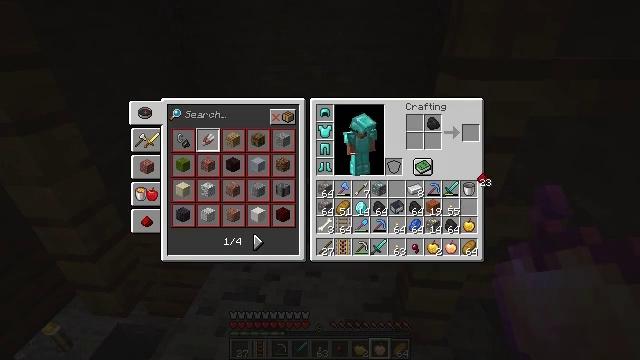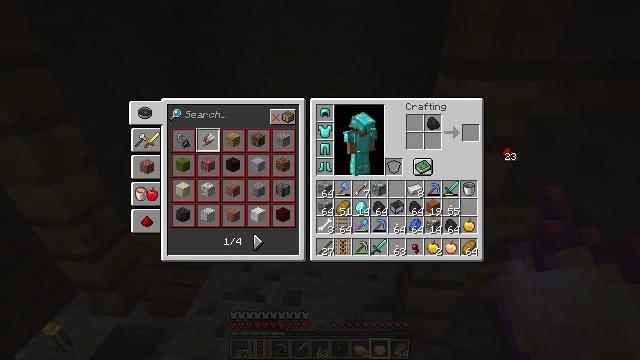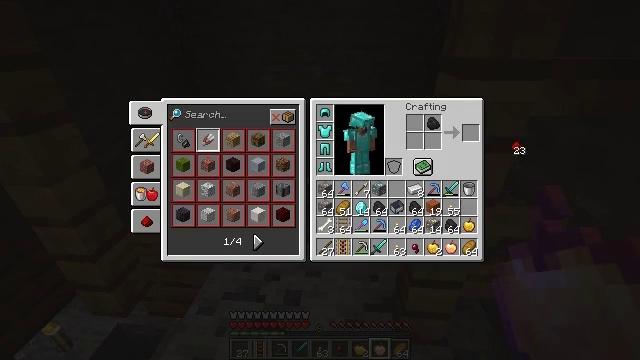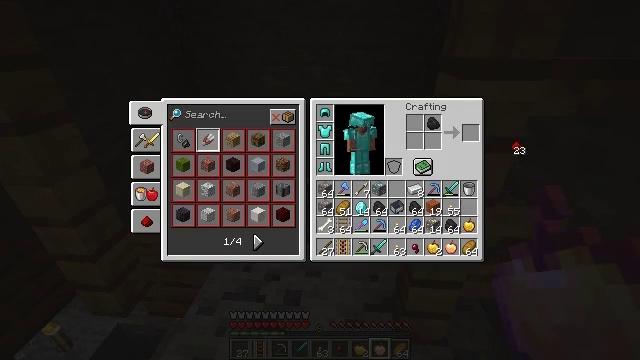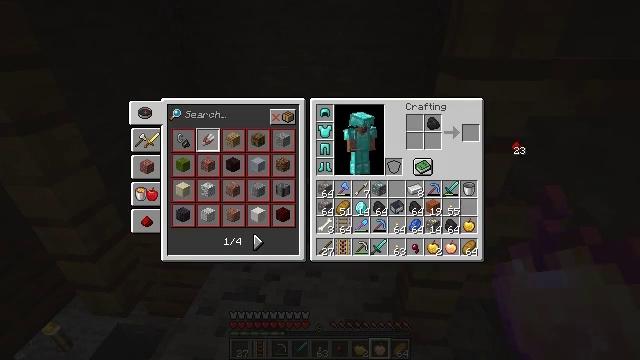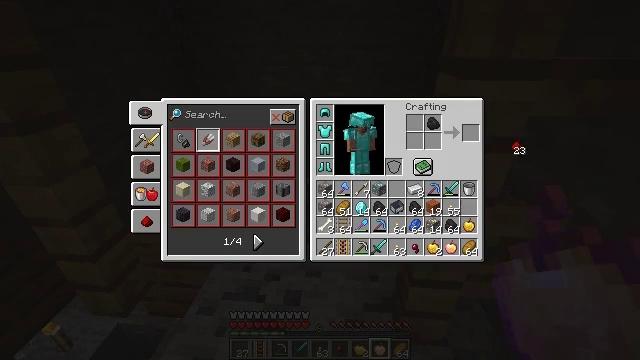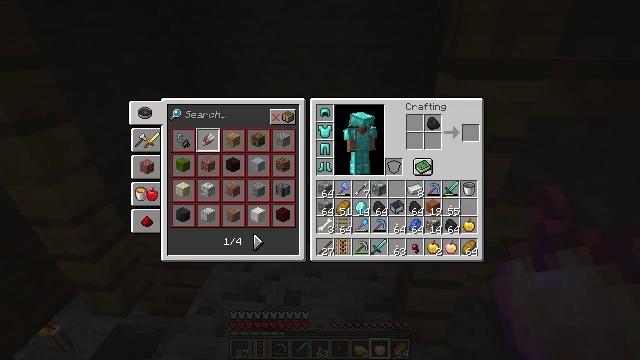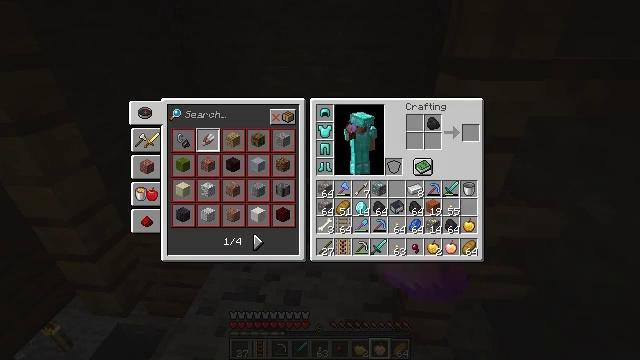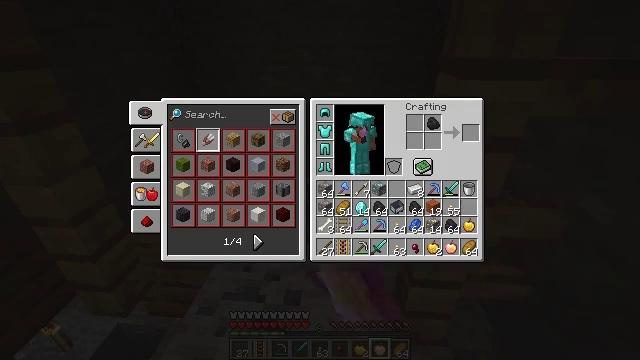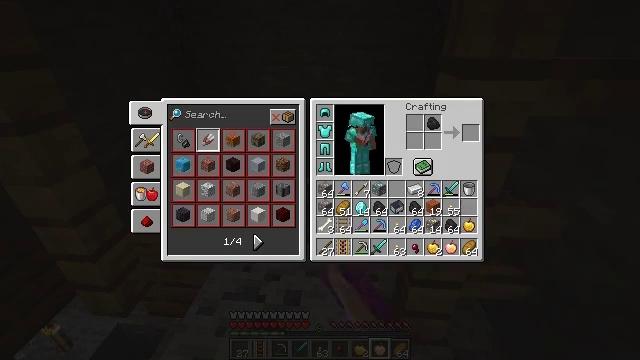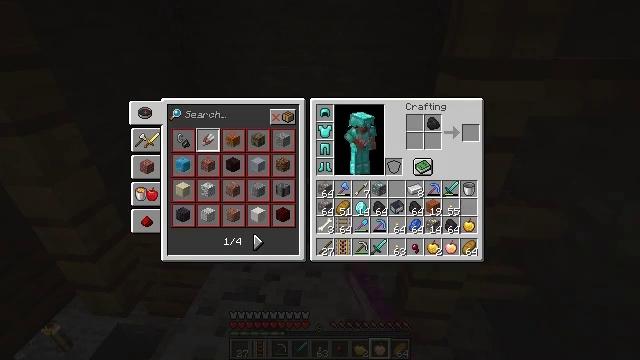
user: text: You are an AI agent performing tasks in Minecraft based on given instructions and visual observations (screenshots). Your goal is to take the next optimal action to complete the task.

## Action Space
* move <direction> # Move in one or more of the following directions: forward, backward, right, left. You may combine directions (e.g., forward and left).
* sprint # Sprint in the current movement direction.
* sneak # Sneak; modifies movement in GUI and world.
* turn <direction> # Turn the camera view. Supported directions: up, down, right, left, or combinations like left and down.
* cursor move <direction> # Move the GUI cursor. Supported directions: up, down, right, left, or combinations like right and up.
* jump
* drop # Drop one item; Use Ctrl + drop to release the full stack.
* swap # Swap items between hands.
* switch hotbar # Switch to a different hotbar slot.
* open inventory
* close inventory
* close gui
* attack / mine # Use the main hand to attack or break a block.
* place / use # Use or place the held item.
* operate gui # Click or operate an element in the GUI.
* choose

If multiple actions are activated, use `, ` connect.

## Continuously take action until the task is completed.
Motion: motion action
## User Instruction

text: Remove a redstone from the inventory.
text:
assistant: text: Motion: cursor move right and up
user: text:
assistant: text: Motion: cursor move right, operate gui
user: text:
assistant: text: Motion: operate gui
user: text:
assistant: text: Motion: operate gui
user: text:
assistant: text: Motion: operate gui
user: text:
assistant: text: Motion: no_op
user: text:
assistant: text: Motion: no_op
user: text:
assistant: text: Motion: no_op
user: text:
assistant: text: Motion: no_op
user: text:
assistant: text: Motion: no_op
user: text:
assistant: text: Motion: no_op